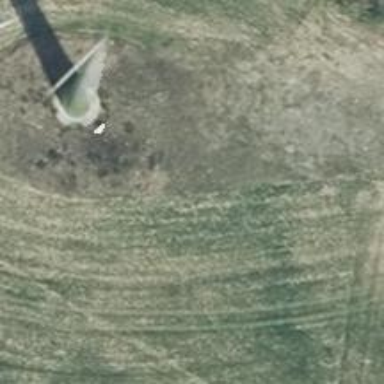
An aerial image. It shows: Wind-powered generator.